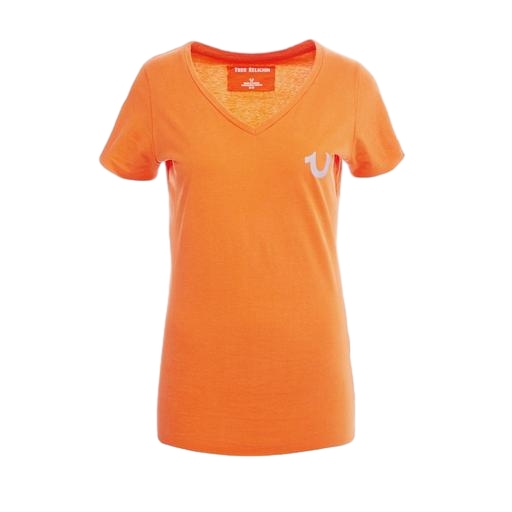
orange logo v-neck t-shirt, orange short-sleeve v-neck tee, v-neck twist logo, white background